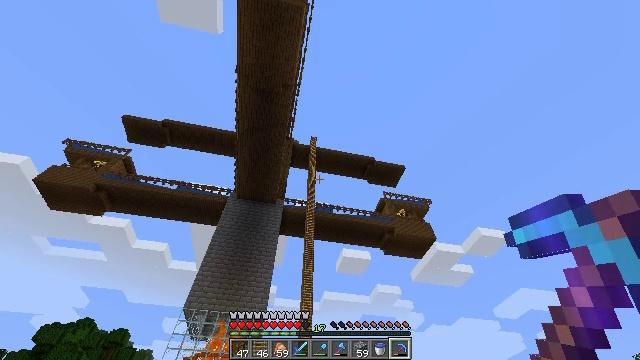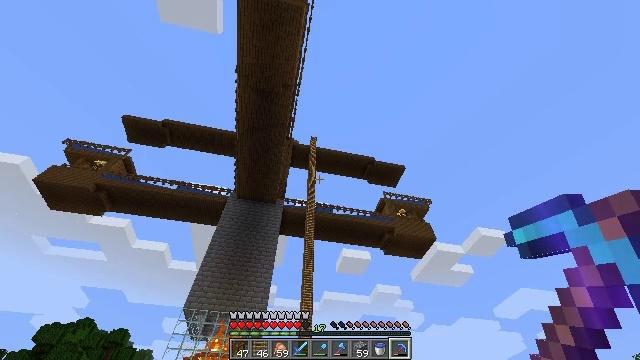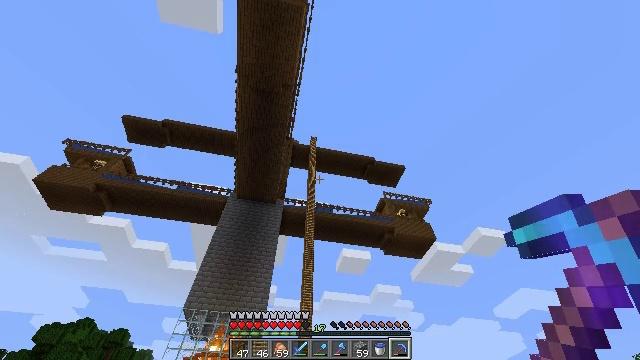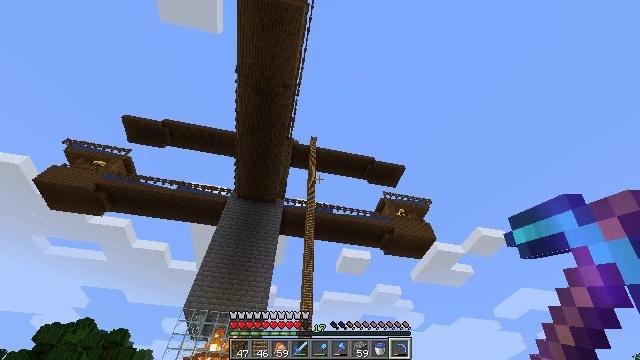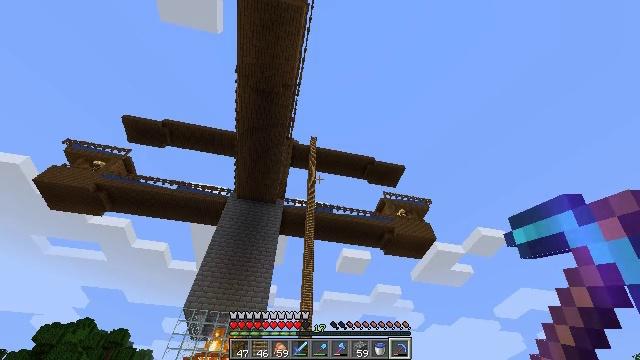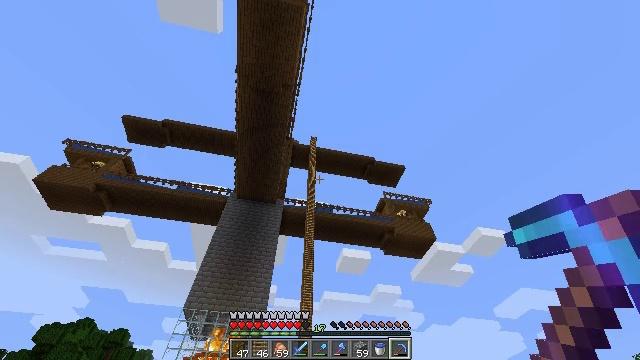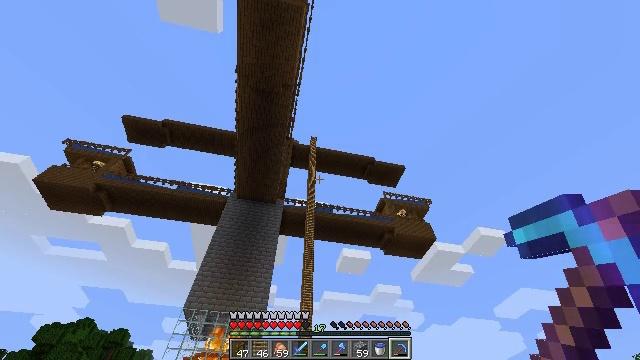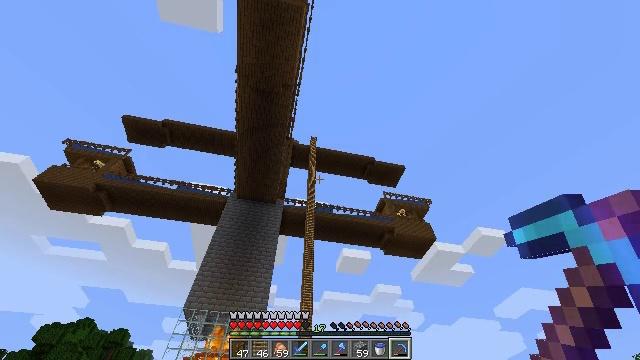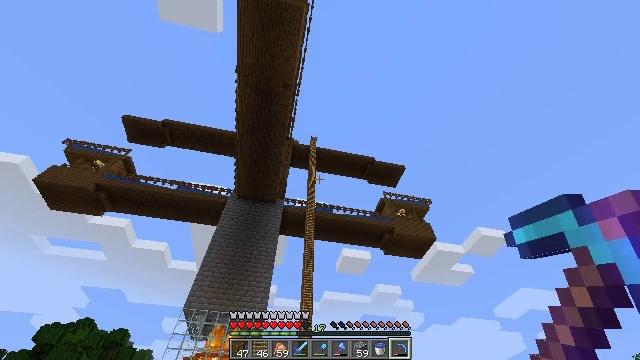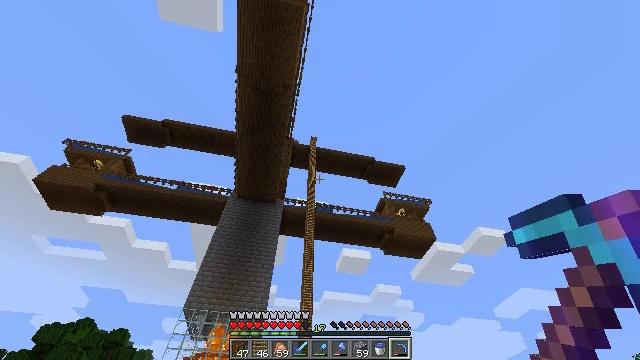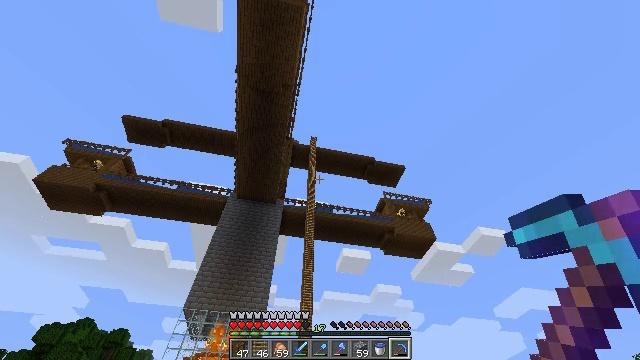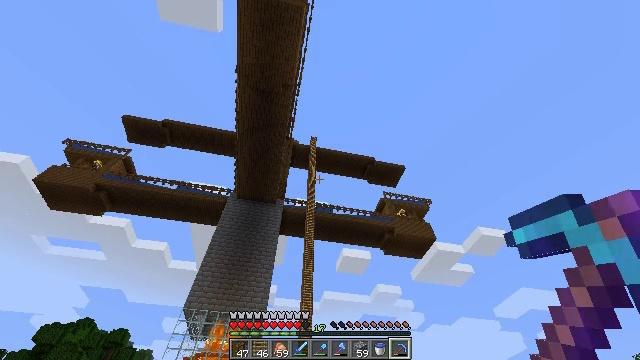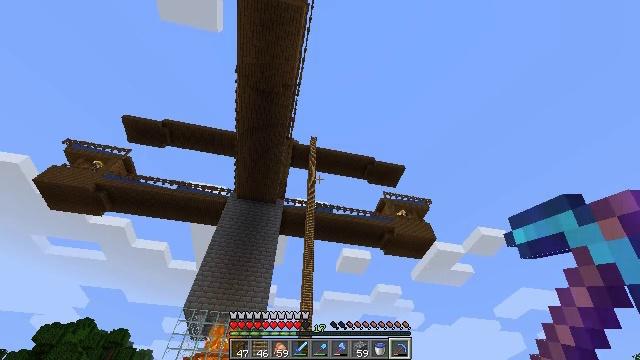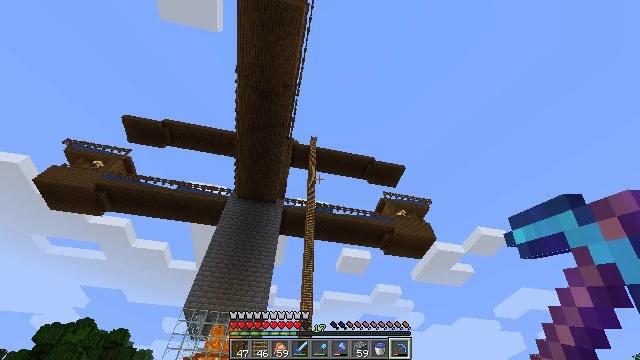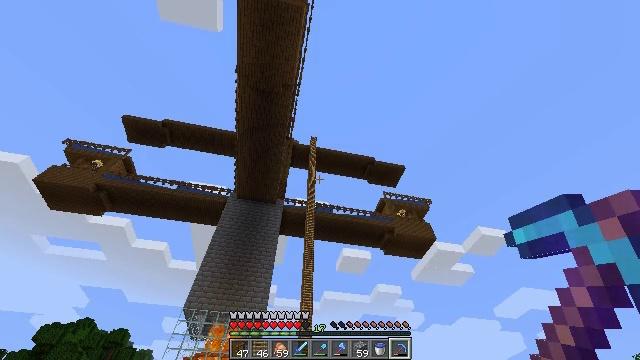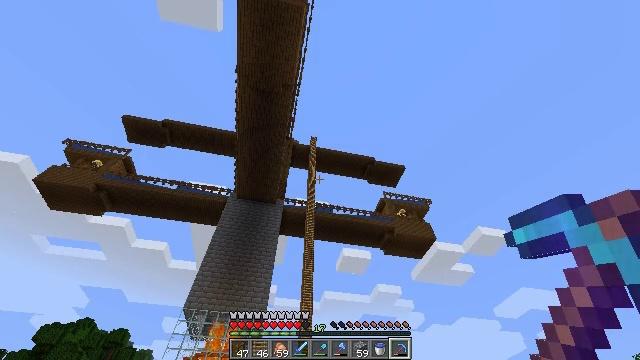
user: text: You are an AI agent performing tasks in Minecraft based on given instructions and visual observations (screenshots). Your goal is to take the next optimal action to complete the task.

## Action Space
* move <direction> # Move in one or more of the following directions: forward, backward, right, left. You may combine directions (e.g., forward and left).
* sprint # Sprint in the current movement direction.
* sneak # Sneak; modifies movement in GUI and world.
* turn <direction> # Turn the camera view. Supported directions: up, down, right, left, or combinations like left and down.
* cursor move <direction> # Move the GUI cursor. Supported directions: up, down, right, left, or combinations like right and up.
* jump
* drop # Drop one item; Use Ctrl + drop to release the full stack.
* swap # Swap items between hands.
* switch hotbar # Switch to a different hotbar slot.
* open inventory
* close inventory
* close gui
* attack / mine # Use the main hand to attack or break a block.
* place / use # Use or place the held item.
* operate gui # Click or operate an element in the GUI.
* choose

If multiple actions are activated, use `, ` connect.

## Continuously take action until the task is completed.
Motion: motion action
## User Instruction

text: Open the crafting table to make a piston.
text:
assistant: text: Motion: no_op
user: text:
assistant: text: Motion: no_op
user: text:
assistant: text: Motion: no_op
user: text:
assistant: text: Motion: no_op
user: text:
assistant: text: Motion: no_op
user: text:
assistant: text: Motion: no_op
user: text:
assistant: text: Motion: no_op
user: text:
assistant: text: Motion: no_op
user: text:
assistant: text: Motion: no_op
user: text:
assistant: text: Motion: no_op
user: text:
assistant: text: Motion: no_op
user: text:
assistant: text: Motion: no_op
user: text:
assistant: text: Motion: no_op
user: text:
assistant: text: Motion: no_op
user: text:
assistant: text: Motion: no_op
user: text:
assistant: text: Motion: no_op
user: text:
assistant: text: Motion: no_op
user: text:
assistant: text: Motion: no_op
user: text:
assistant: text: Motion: no_op
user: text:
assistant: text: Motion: no_op
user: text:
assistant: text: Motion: no_op
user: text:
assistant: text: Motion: no_op
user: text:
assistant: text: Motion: no_op
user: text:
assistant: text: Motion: no_op
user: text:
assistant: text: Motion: no_op
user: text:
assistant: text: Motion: no_op
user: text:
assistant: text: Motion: no_op
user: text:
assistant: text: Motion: no_op
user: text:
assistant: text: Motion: no_op
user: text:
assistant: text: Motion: no_op